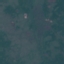
Land use / land cover: HerbaceousVegetation